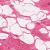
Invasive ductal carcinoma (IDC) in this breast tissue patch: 0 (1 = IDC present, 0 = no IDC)